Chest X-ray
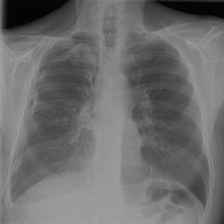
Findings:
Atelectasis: negative
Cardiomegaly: negative
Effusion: negative
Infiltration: negative
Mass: negative
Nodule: negative
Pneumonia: negative
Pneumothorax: negative
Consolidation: negative
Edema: negative
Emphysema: negative
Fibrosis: negative
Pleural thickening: negative
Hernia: negative